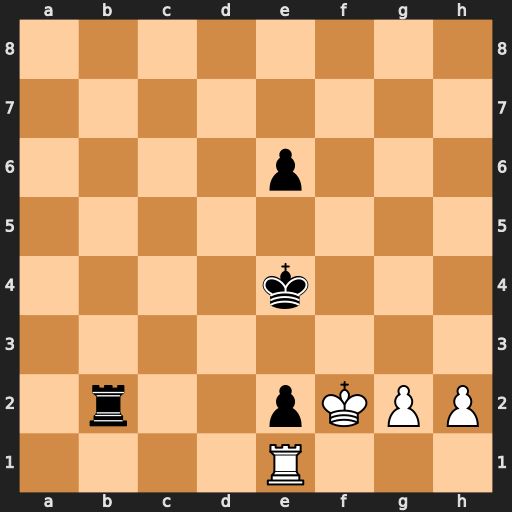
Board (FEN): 8/8/4p3/8/4k3/8/1r2pKPP/4R3
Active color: w
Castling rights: -
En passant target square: -
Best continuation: Rxe2+ Rxe2+ Kxe2